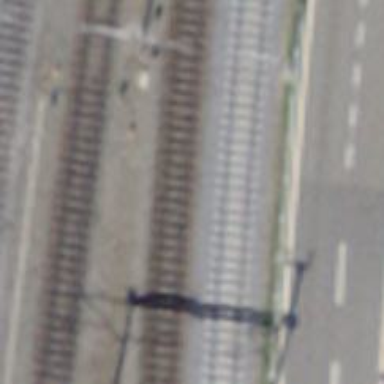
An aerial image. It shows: Railway with electrified contact lines. There are two tracks.